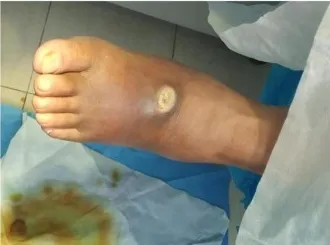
Pre-operative detection showed swelling and intermediate cuneiform displacement in the left foot. Distinct swelling, and ,2 x 3-cm sized ulcer presented on the surface of left-foot dorsum.
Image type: medical_photograph (skin_photograph)